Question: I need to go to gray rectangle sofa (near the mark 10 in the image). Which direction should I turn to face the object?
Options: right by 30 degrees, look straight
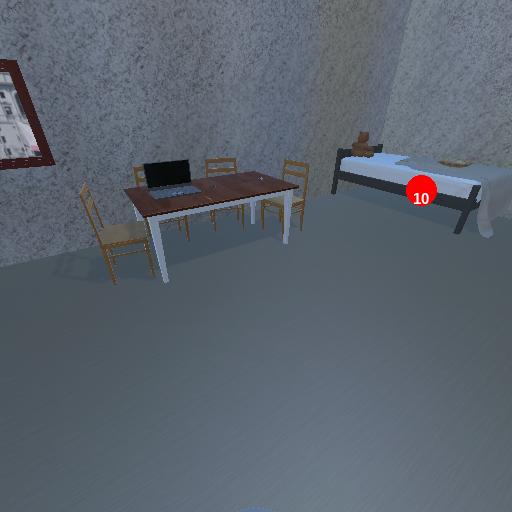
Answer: right by 30 degrees